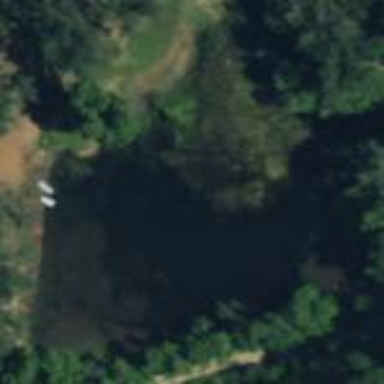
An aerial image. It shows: Serene pond surrounded by nature.